Interaction volume radius: 5 \u00c5
Interaction volume height: 25 \u00c5
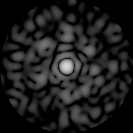
Disorder parameter: 0.7989